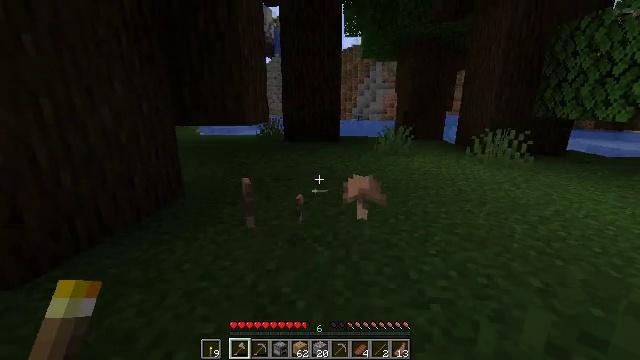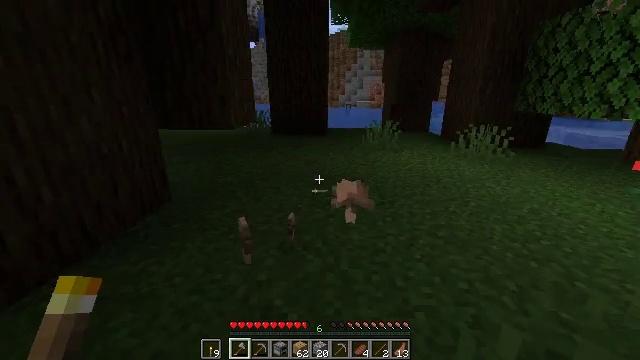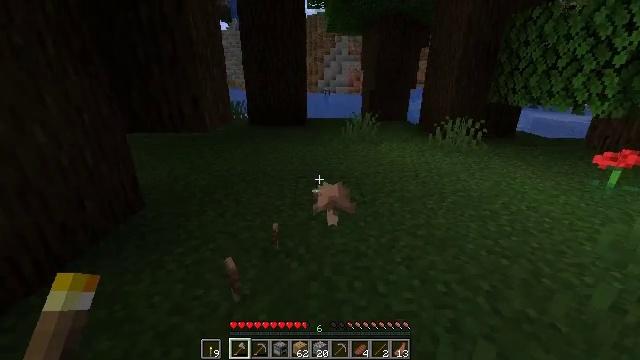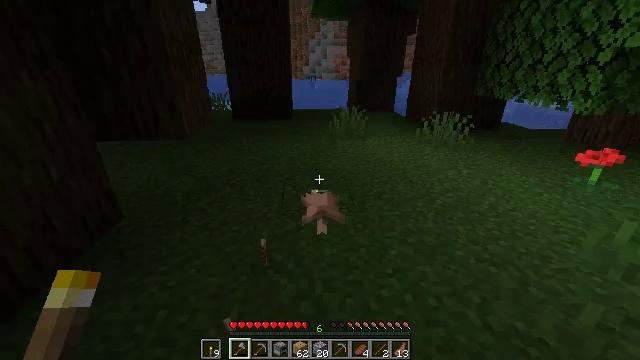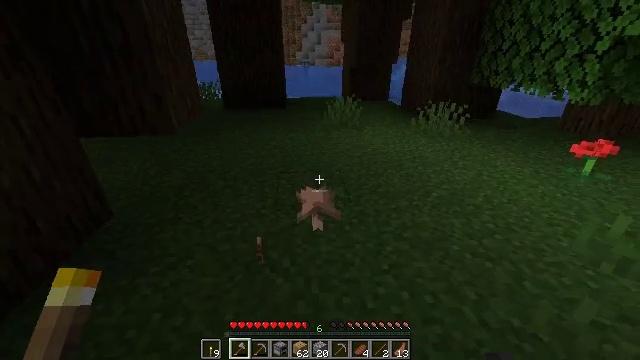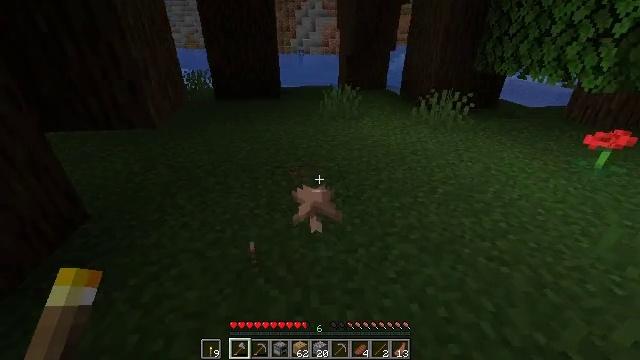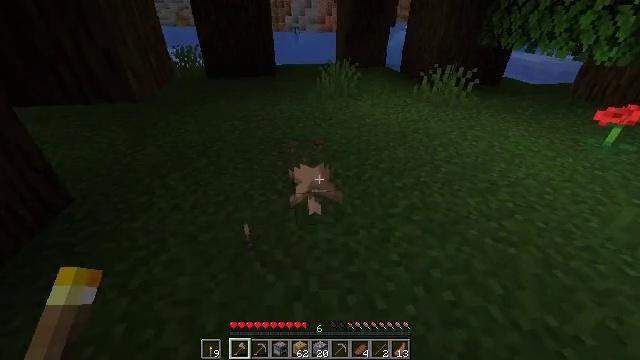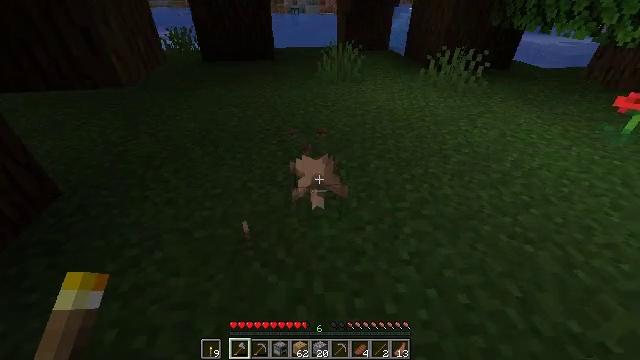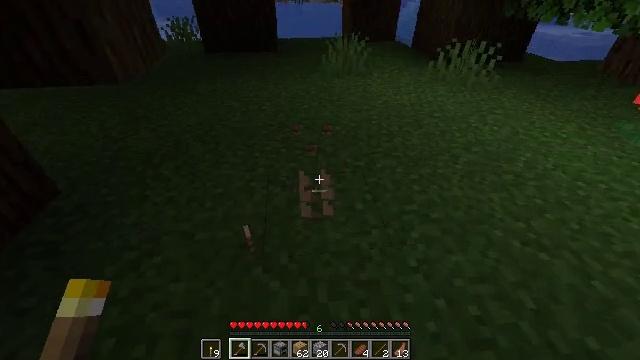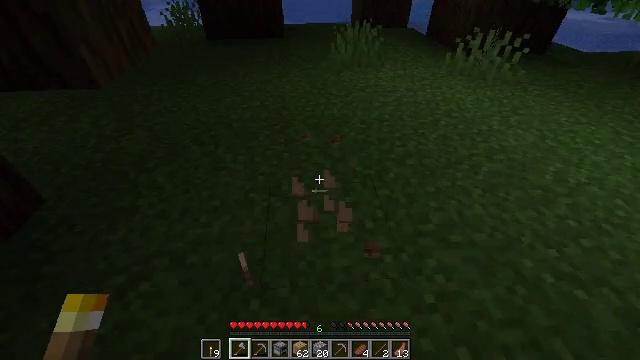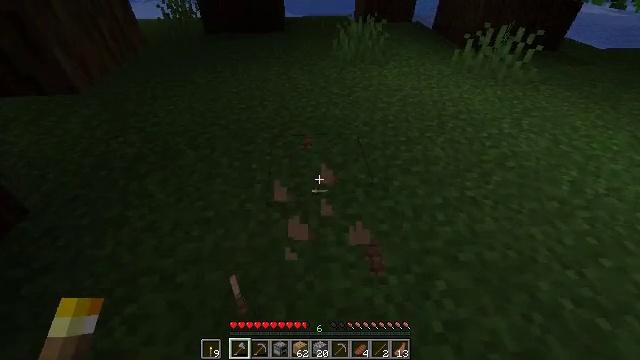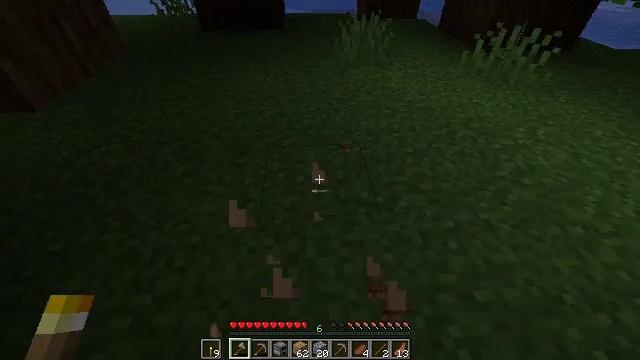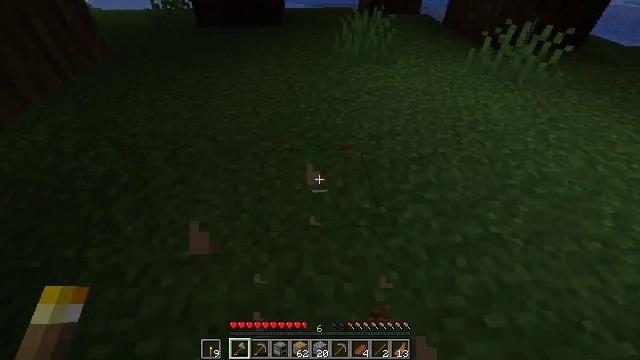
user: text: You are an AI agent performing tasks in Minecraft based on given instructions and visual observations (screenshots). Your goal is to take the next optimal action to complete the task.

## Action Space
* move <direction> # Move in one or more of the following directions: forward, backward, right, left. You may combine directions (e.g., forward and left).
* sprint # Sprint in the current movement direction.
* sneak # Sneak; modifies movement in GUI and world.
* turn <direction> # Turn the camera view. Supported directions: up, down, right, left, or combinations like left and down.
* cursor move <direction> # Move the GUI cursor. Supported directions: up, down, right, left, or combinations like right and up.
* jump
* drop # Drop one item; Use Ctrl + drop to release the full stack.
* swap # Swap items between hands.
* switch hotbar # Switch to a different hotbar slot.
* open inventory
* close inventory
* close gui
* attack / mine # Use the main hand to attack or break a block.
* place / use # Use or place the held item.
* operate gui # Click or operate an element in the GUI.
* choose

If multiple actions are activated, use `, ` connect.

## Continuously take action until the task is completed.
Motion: motion action
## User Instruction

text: Pick up the brown mushroom.
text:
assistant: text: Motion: move forward, turn right and down, jump
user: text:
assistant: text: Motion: move forward, turn right and down
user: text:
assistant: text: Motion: move forward, turn right and down, attack / mine
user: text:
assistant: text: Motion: move forward, turn right and down, attack / mine
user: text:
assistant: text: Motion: turn right and down, attack / mine
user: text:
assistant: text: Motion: move forward, turn down
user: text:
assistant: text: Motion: move forward, turn down
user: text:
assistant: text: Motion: move forward, turn down, attack / mine
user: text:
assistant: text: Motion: move forward, turn left and down, attack / mine
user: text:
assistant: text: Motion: move forward, turn down, attack / mine
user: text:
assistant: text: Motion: move forward, attack / mine
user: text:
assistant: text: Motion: move forward, turn down
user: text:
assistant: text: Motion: no_op